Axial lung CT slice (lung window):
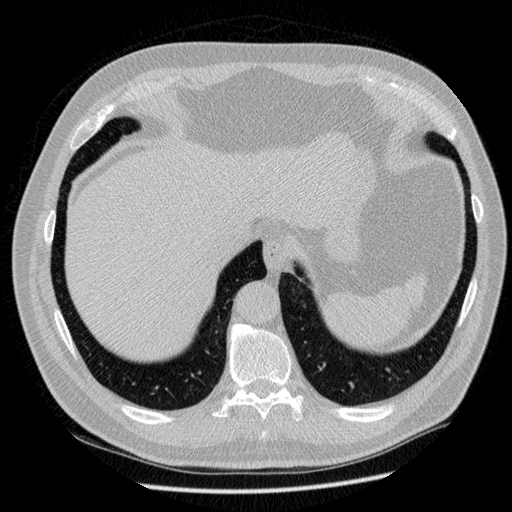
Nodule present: no